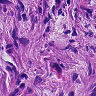
Metastatic tissue present: yes